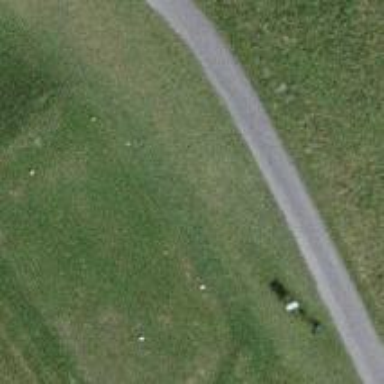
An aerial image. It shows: Grassy area designated as golf tee.